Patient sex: F
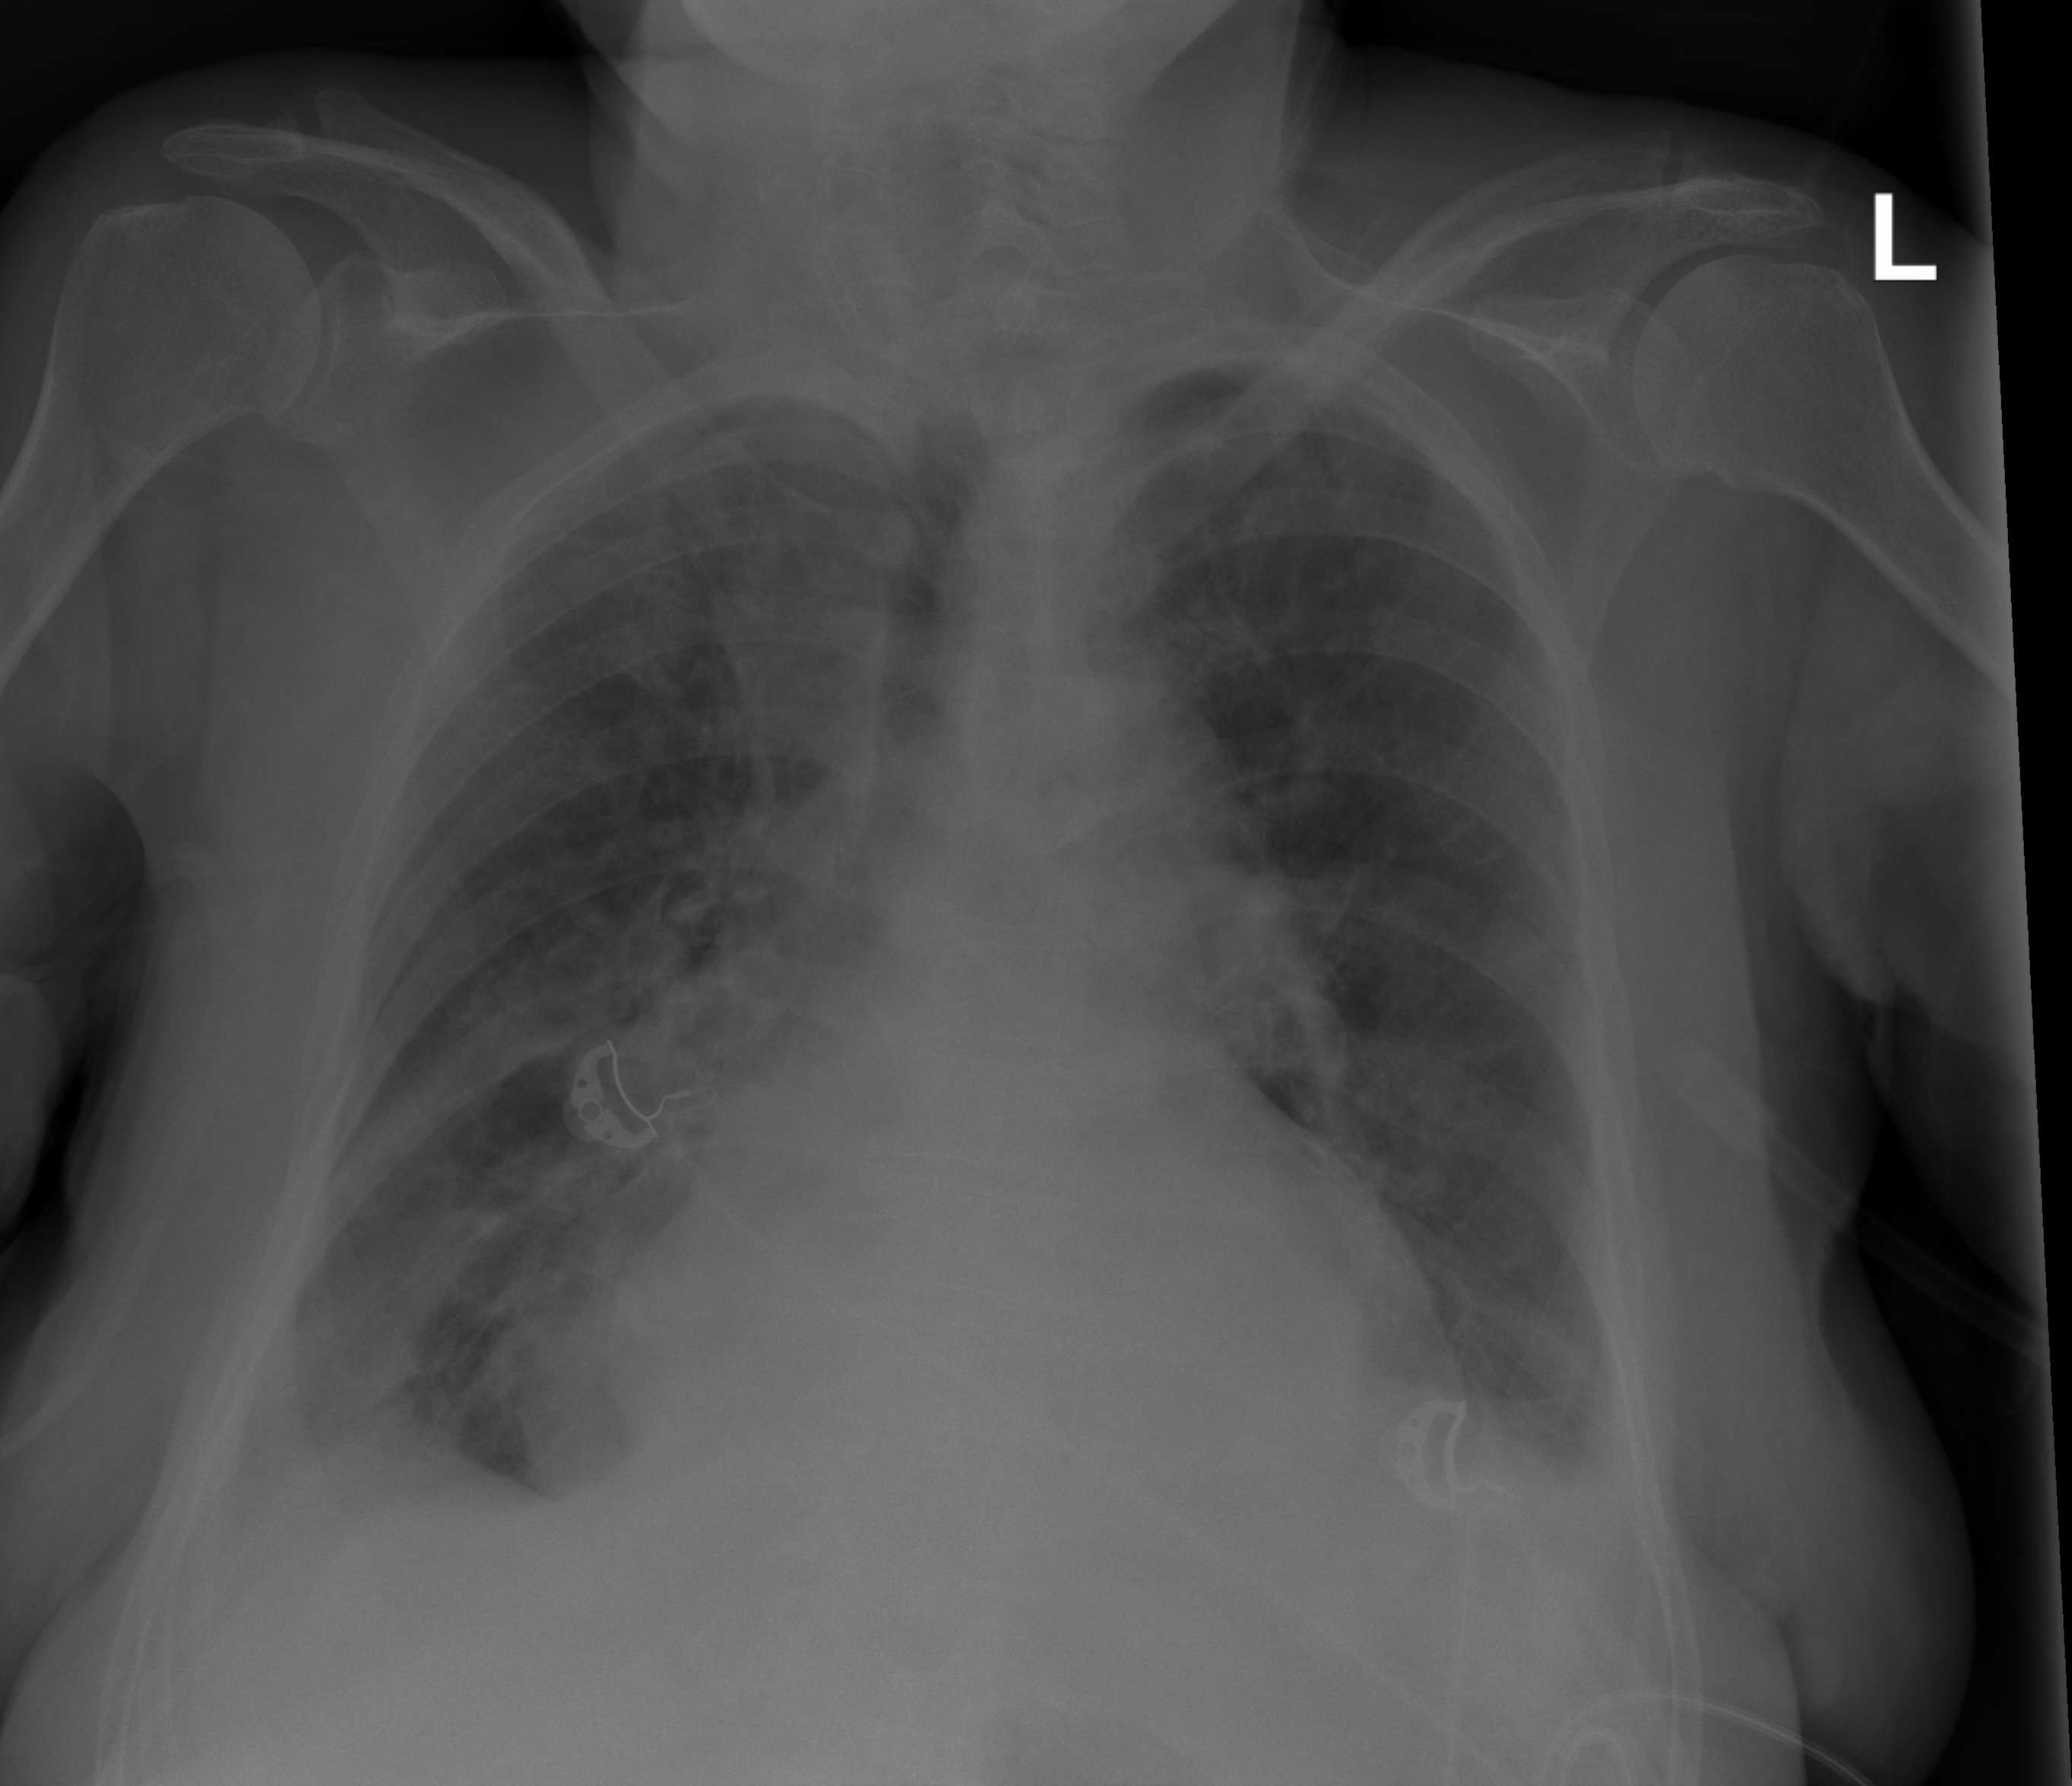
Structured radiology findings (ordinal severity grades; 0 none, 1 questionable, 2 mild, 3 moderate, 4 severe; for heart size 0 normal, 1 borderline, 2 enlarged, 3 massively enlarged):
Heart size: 2
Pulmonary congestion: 2
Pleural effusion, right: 3
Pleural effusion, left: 2
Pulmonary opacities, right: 3
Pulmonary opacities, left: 0
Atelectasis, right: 3
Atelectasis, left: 2